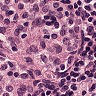
Metastatic tissue present: no